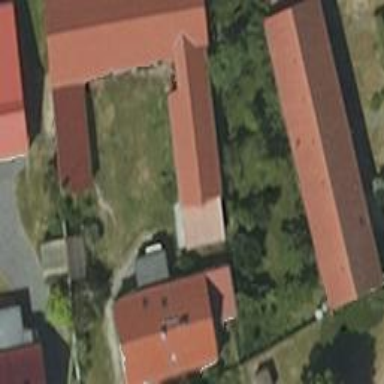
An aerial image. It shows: Shed.